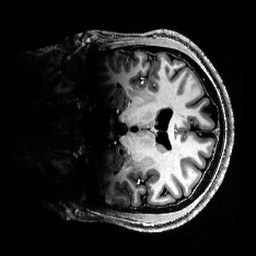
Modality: T1w
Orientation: coronal
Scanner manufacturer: siemens
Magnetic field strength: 6.98 T
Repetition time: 5 s
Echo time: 0.00343 s